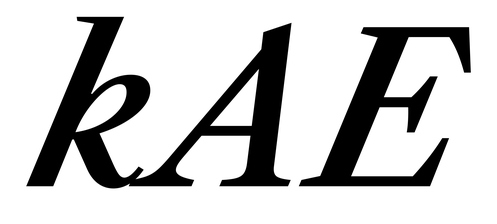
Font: LibreCaslonText-Italic_SemiBold_Italic